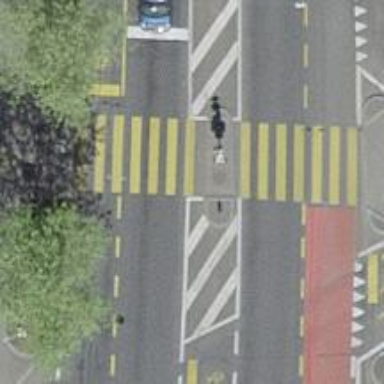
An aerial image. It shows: Crossing with traffic signals and pedestrian island.